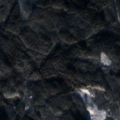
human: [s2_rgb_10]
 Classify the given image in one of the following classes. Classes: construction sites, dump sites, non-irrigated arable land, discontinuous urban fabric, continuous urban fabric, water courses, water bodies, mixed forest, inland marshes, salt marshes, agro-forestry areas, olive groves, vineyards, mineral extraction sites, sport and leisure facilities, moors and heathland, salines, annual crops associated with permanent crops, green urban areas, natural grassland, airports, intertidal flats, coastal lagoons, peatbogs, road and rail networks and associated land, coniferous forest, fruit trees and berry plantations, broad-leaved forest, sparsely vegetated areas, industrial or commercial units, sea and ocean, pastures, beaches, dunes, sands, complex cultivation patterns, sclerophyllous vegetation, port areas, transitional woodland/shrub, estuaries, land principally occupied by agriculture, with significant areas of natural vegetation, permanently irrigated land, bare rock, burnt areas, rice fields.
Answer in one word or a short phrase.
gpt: broad-leaved forest, coniferous forest, mixed forest